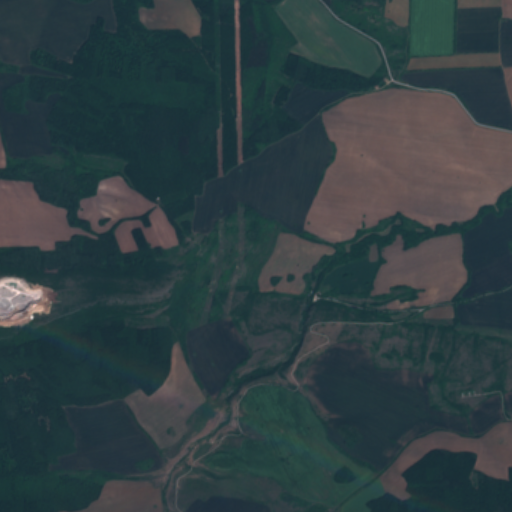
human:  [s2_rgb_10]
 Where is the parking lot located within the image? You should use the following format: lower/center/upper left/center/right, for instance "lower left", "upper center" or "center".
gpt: The parking lot is located in the center of the image.
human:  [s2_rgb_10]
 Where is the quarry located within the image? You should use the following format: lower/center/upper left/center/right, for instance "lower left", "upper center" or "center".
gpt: The quarry is located in the lower left of the image.
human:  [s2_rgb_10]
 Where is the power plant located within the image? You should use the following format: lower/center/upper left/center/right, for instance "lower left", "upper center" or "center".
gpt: There is no power plant in the image.